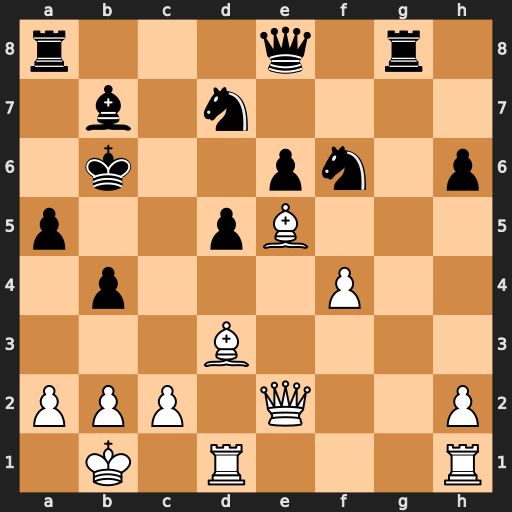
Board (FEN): r3q1r1/1b1n4/1k2pn1p/p2pB3/1p3P2/3B4/PPP1Q2P/1K1R3R
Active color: w
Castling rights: -
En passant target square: -
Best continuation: Bd4+ Kc7 Bxf6 Nxf6 Qe5+